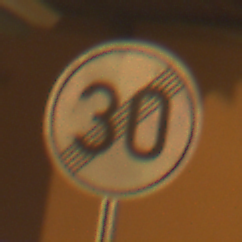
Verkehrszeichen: EndeGeschwindigkeit30
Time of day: Night
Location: Outdoor (Urban)
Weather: Clear
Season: NotSpecified
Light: Artificial